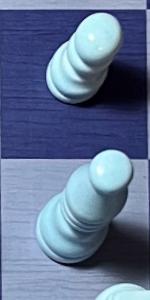
Label: Bishop_White